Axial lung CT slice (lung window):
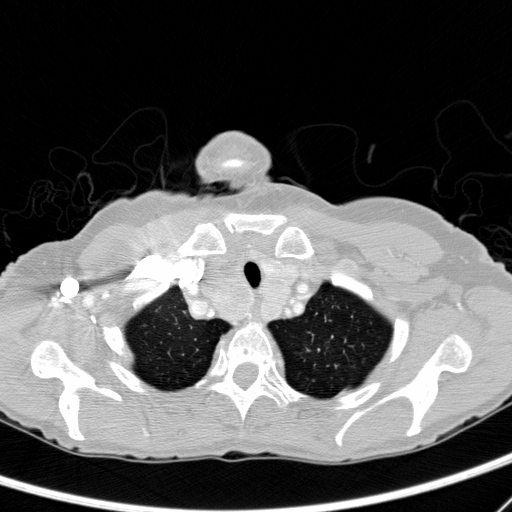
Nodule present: no